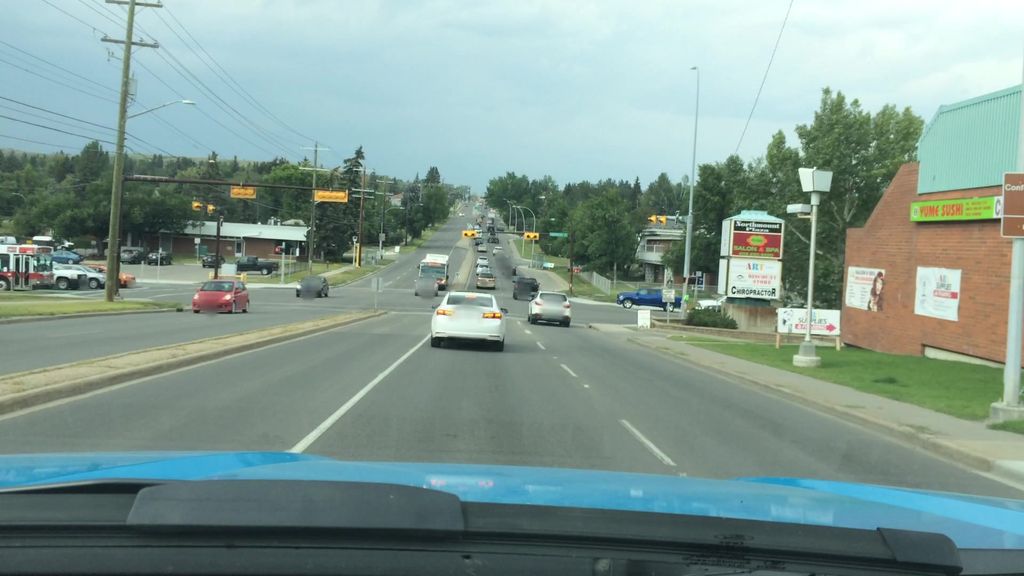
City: calgary